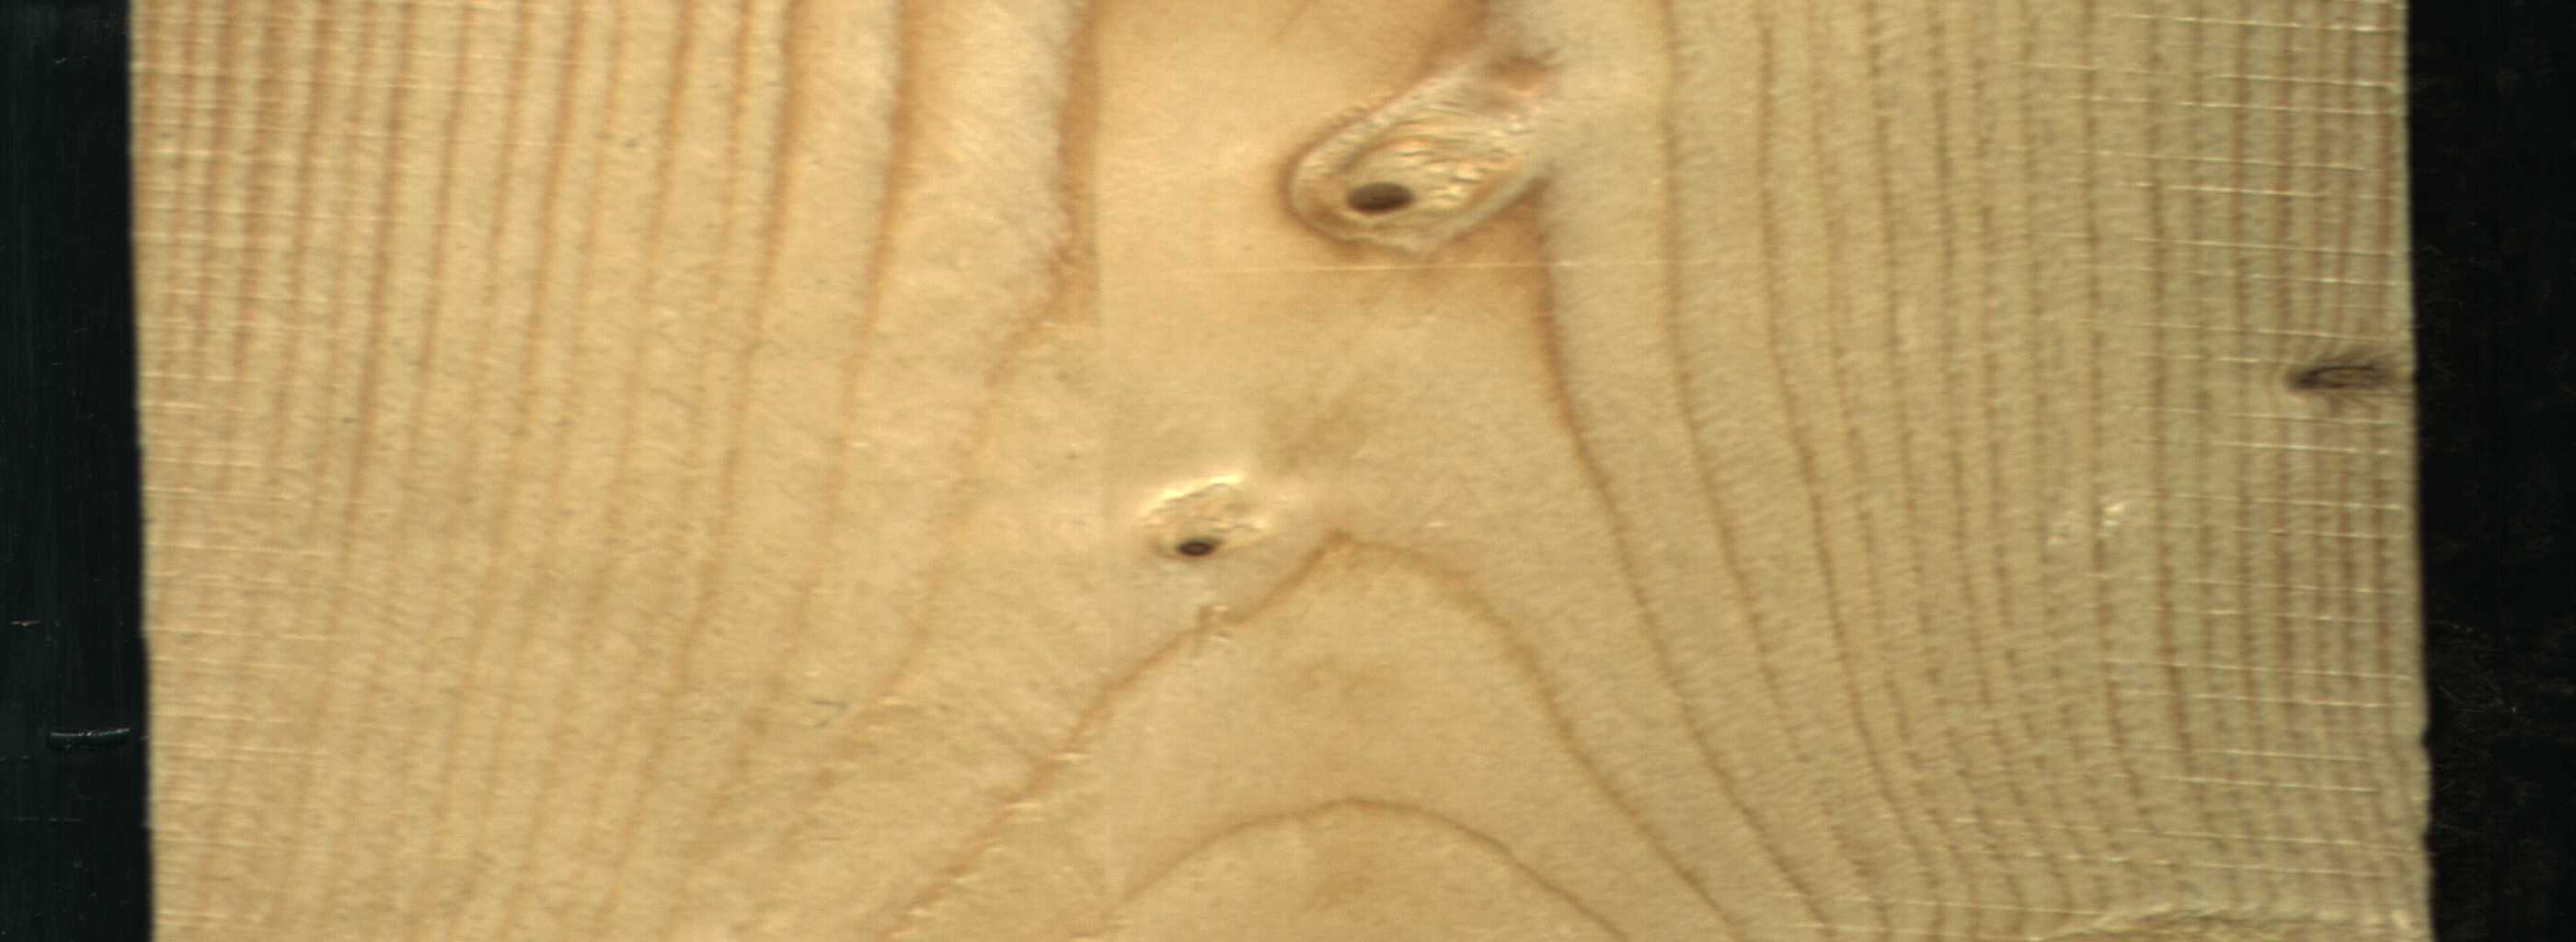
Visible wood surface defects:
Live_Knot
Live_Knot
Live_Knot